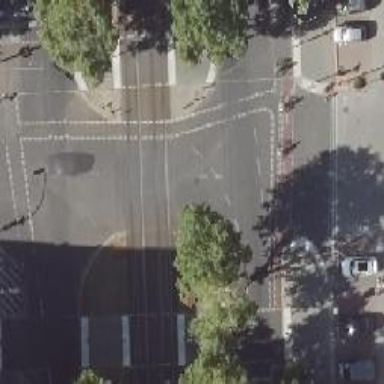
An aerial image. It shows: Tram level crossing on the railway.